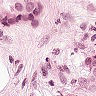
Metastatic tissue present: yes